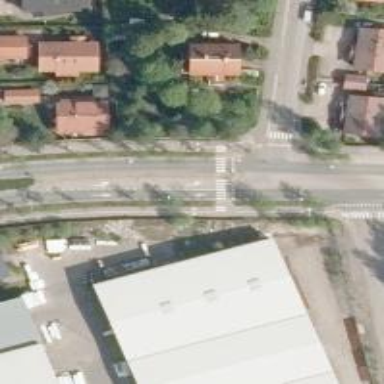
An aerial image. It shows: Marked crossing with pedestrian island.